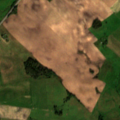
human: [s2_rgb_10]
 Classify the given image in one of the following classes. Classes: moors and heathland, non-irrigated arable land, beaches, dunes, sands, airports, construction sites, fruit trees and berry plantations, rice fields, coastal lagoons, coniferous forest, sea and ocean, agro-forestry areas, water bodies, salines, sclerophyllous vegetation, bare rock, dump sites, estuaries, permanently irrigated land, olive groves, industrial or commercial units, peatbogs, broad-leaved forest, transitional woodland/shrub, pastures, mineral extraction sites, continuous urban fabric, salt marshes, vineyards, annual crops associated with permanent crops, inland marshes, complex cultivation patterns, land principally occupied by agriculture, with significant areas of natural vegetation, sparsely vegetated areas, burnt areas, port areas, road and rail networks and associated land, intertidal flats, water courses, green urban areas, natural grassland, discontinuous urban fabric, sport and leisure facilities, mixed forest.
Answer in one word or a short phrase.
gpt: non-irrigated arable land, complex cultivation patterns, transitional woodland/shrub